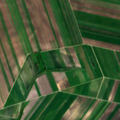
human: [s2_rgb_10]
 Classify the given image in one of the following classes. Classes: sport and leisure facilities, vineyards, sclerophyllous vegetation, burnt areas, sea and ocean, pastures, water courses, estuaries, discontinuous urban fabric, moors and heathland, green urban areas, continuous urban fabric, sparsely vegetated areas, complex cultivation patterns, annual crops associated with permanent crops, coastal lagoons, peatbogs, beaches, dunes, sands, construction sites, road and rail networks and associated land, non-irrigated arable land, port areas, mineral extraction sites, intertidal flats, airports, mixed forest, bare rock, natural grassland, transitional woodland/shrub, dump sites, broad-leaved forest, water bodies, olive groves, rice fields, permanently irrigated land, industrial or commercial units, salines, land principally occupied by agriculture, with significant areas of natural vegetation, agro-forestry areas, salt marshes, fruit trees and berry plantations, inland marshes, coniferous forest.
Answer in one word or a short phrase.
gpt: non-irrigated arable land, complex cultivation patterns